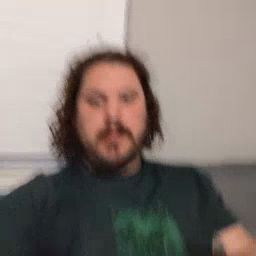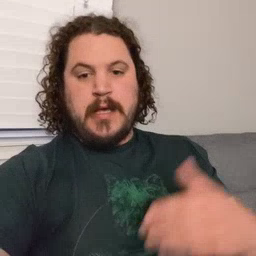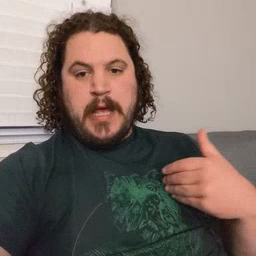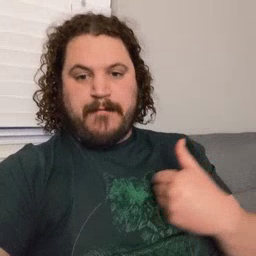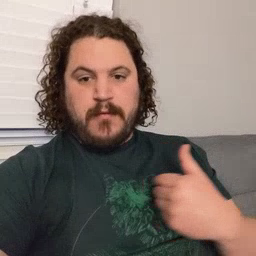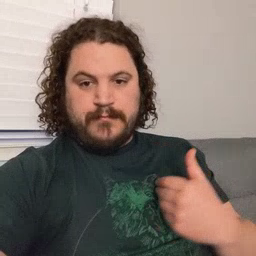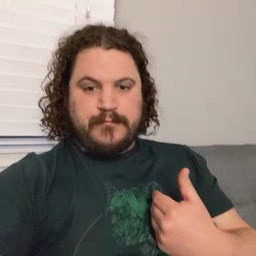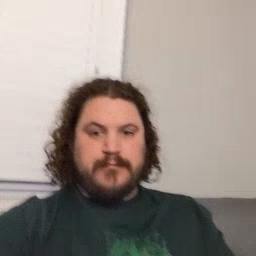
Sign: animal